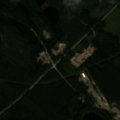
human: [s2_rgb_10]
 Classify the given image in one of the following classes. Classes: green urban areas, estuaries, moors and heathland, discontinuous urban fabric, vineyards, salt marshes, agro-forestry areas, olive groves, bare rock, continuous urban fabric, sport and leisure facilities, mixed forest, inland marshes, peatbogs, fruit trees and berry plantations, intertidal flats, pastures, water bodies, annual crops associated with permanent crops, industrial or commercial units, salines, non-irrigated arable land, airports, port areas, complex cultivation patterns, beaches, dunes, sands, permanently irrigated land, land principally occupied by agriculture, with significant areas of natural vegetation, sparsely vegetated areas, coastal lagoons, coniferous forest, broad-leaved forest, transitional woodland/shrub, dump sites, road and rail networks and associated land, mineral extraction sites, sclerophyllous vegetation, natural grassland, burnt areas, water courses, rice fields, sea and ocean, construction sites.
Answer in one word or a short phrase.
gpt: coniferous forest, mixed forest, transitional woodland/shrub